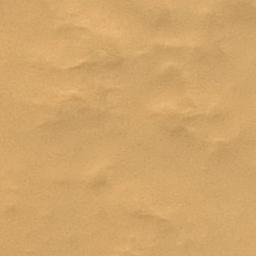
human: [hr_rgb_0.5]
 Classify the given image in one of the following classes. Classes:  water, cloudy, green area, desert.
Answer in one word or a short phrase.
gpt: desert